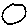
Label: moon